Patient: sex M, age 61
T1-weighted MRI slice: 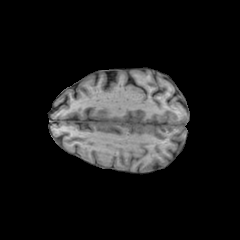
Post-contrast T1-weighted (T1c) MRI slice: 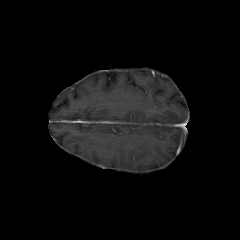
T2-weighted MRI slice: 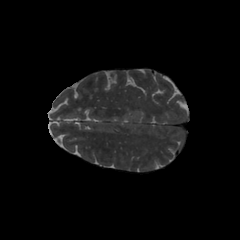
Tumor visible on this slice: no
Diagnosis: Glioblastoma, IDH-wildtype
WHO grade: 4